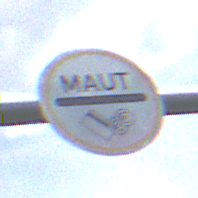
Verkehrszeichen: MautflichtigeStrecke
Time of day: Midday
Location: Outdoor (Nature)
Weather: PartlyCloudy
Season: NotSpecified
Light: Natural